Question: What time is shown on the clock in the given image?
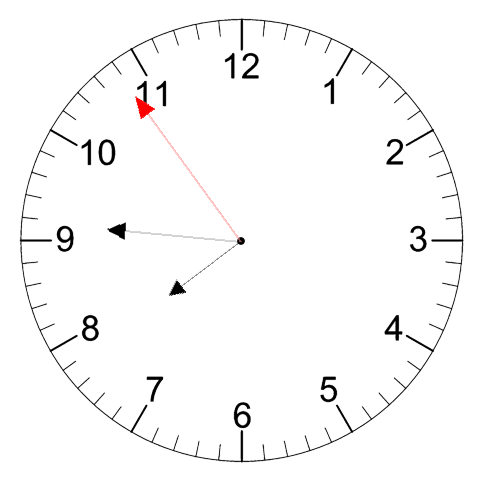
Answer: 07:45:54